Interaction volume radius: 10 \u00c5
Interaction volume height: 20 \u00c5
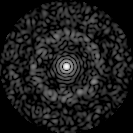
Disorder parameter: 0.8281